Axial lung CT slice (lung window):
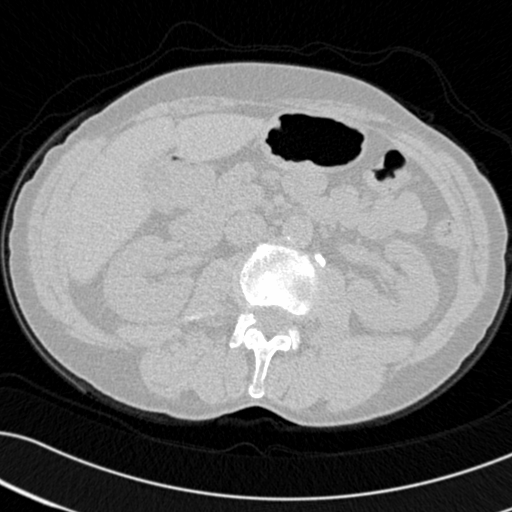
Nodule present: no